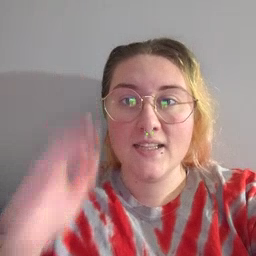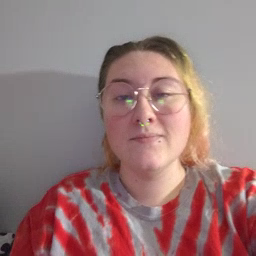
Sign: tree